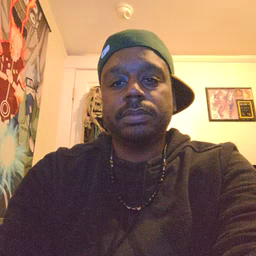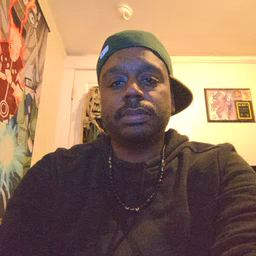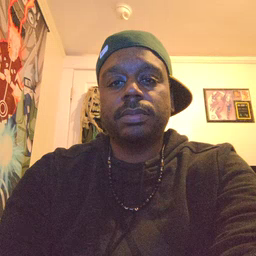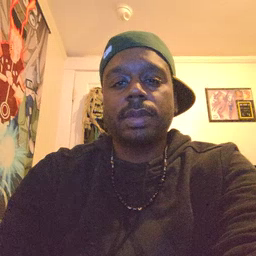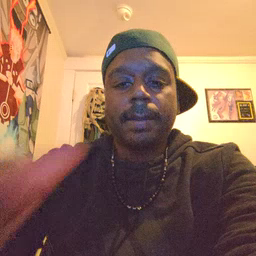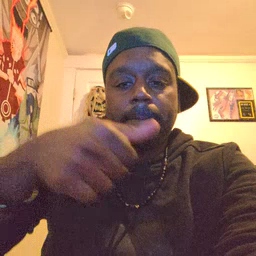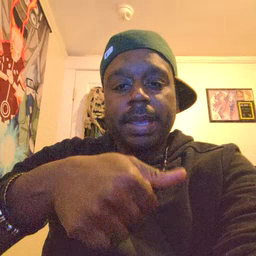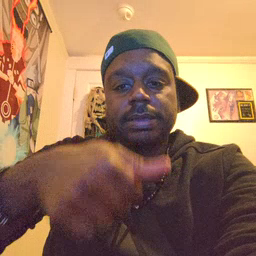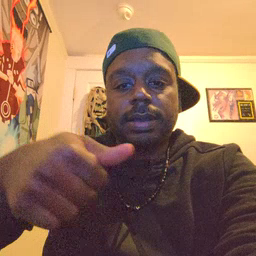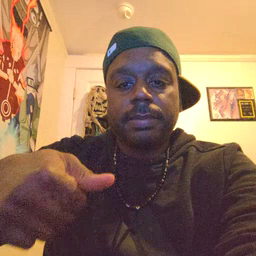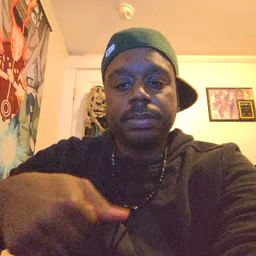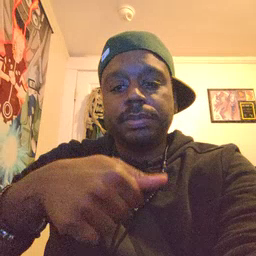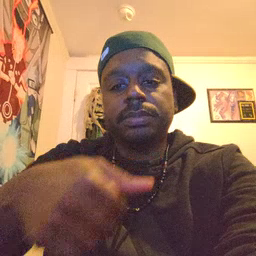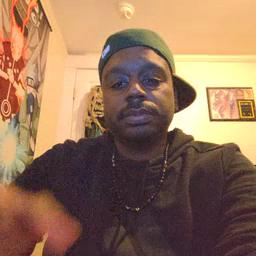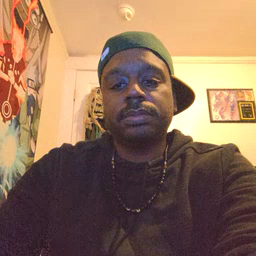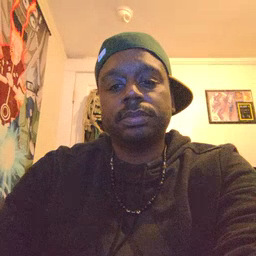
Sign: puzzle